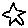
Label: star